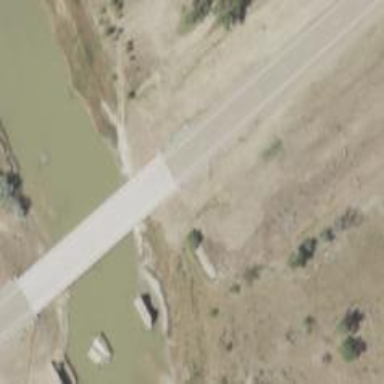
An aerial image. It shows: Historical bridge.